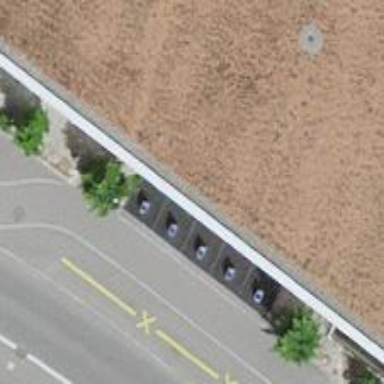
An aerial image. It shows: Recycling container at amenity designated for recycling.